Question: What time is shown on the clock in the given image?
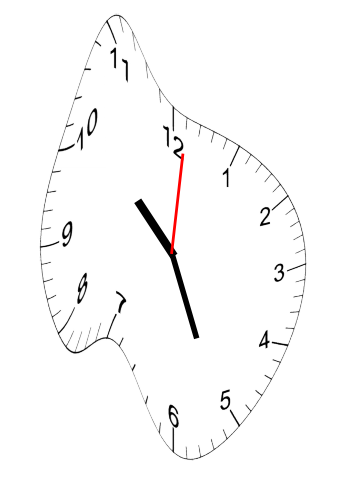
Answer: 10:26:01